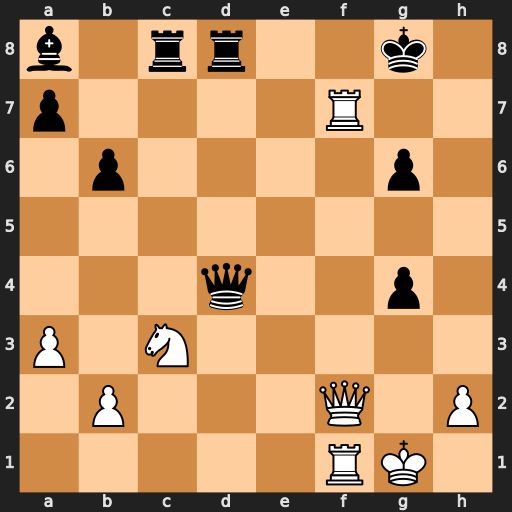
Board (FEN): b1rr2k1/p4R2/1p4p1/8/3q2p1/P1N5/1P3Q1P/5RK1
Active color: w
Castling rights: -
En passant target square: -
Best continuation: Rf8+ Rxf8 Qxd4